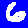
Digit: 6